The image is the raw acceleration waveform (amplitude versus time) of a rotating-machine vibration signal. Determine the machine's mechanical condition. Answer with exactly one of: normal, misalignment, unbalance, looseness.
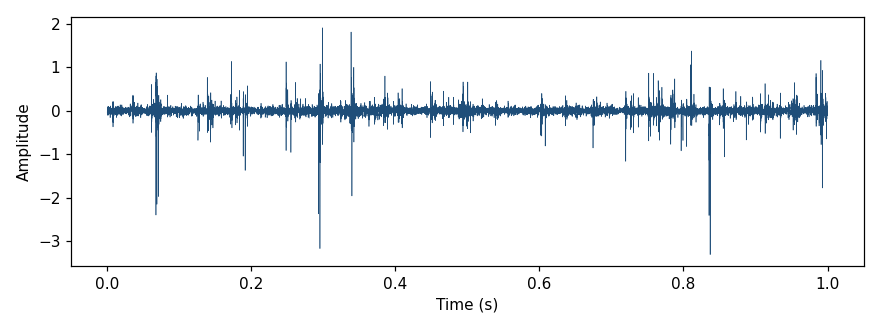
Answer: normal